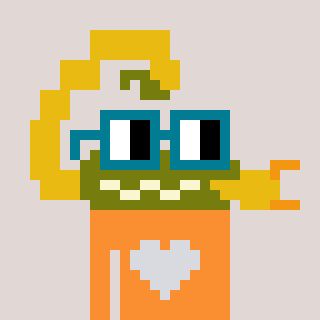
a pixel art character with square dark green glasses, a scorpion-shaped head and a orange-colored body on a warm background